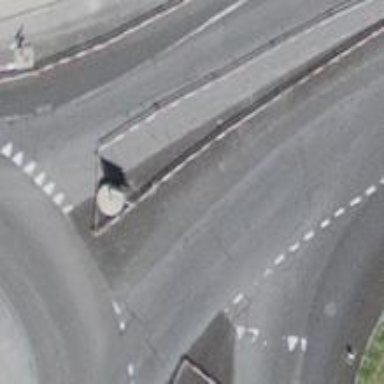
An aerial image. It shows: Secondary road with asphalt surface.